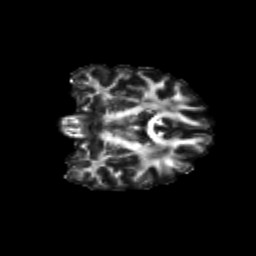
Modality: FA
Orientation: coronal
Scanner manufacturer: siemens
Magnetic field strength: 3 T
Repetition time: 9.2 s
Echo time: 0.084 s